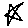
Label: star